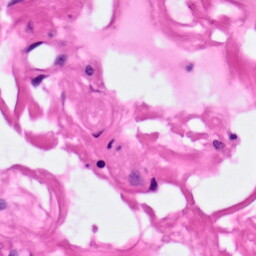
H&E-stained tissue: Pancreatic